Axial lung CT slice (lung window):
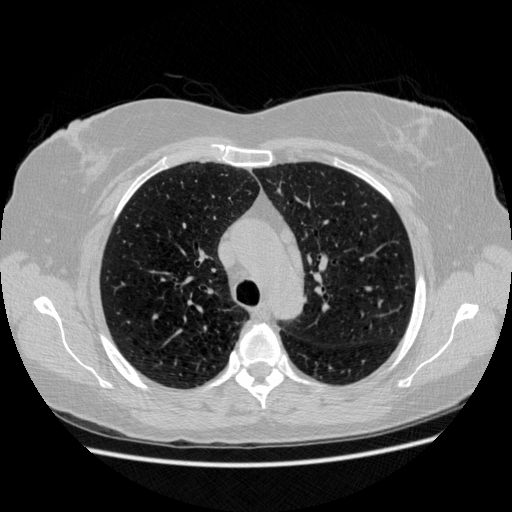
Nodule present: no